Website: home-depot
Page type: review-order
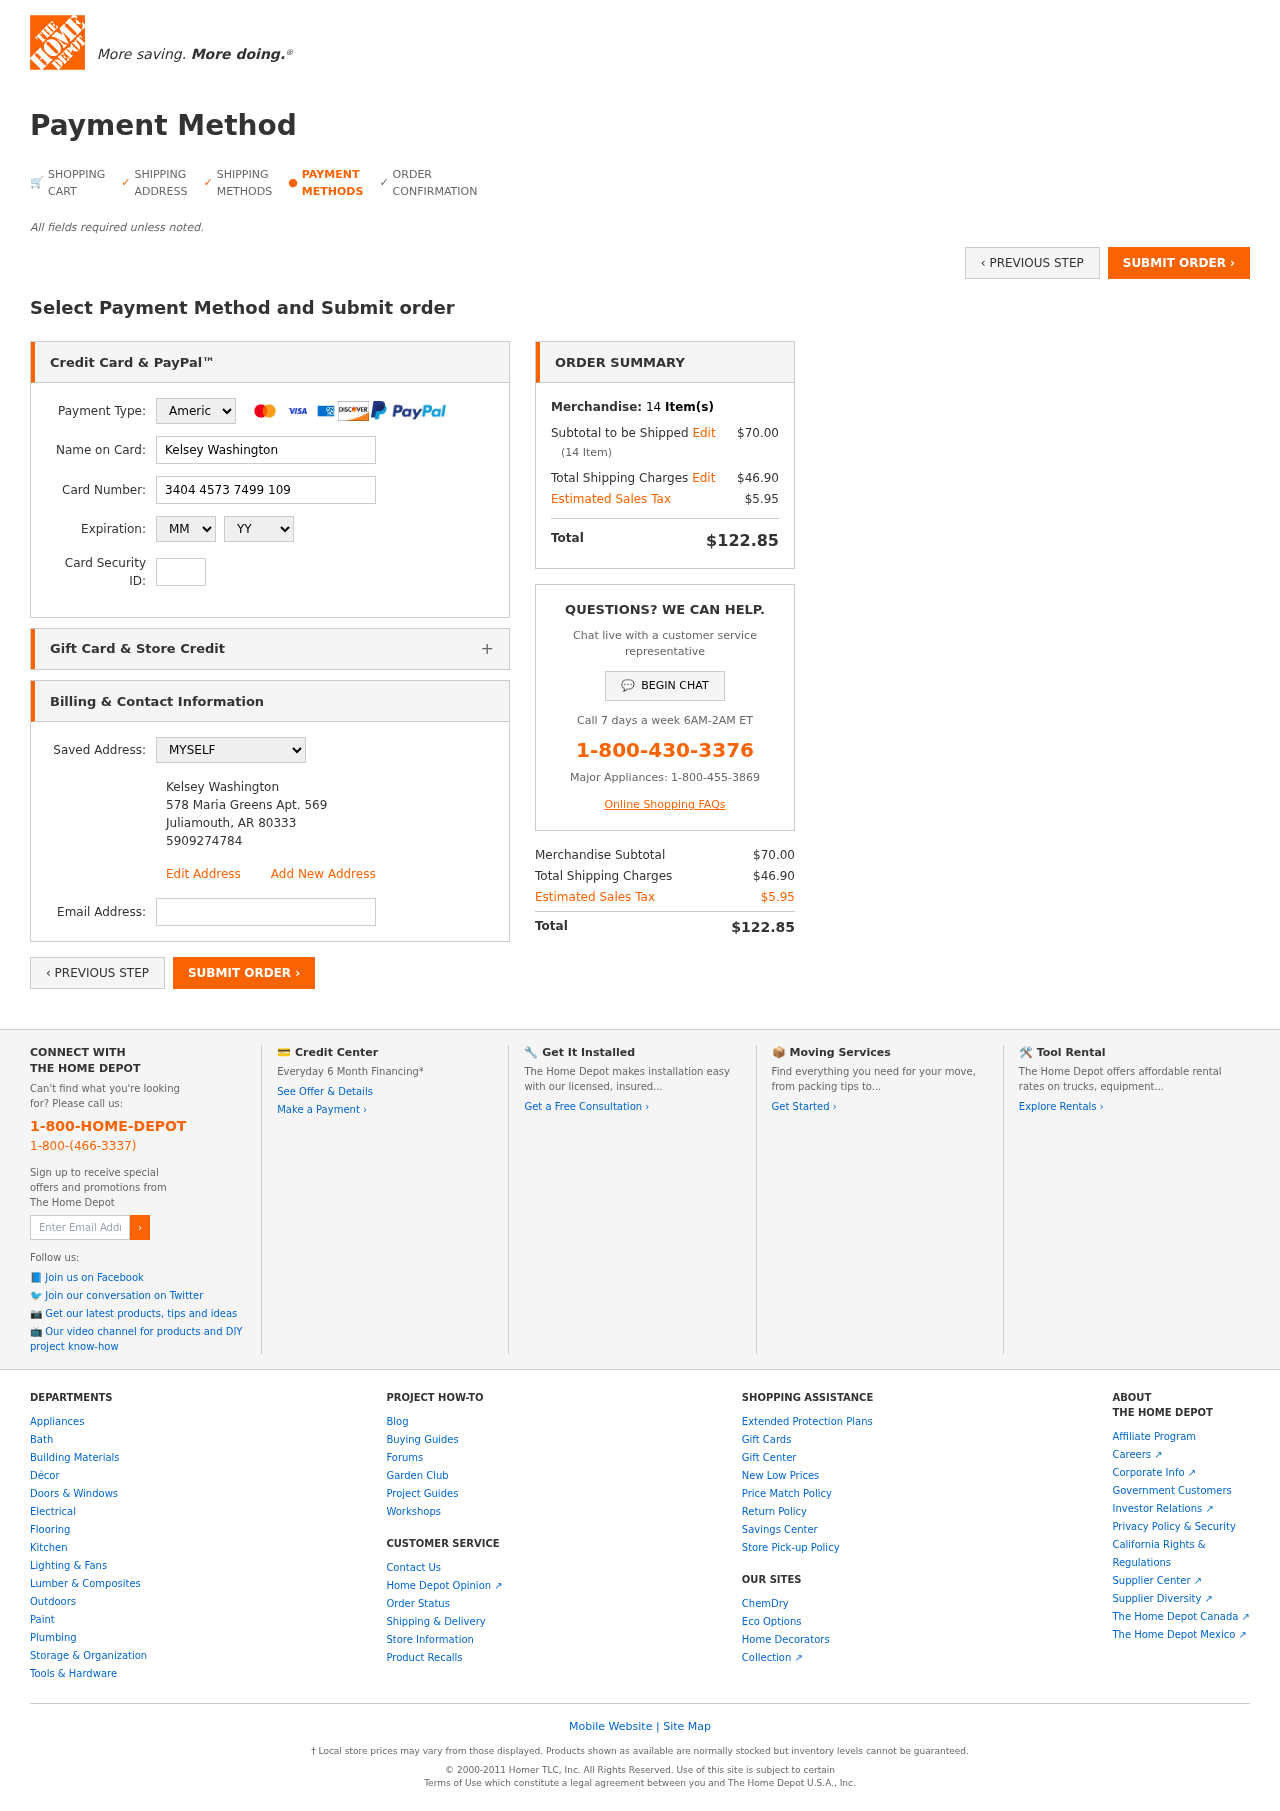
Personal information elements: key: PII_CARD_CVV
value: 2435
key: PII_CARD_EXPIRY_MONTH
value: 06
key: PII_CARD_EXPIRY_YEAR
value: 26
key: PII_CARD_NUMBER
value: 3404 4573 7499 109
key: PII_CARD_TYPE
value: American Express
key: PII_EMAIL
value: kelseywashington@yahoo.com
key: PII_FULLNAME
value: Kelsey Washington
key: PII_FULLNAME2
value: Kelsey Washington
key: PII_STREET2
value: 578 Maria Greens Apt. 569
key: PII_CITY2
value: Juliamouth
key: PII_STATE_ABBR2
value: AR
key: PII_POSTCODE2
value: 80333
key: PII_PHONE2
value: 5909274784
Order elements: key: ORDER_NUM_ITEMS
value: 14
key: ORDER_SUBTOTAL
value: $70.00
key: ORDER_NUM_ITEMS2
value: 14
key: ORDER_SHIPPING_COST
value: $46.90
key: ORDER_TAX
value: $5.95
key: ORDER_TOTAL
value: $122.85
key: ORDER_SUBTOTAL2
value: $70.00
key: ORDER_SHIPPING_COST2
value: $46.90
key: ORDER_TAX2
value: $5.95
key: ORDER_TOTAL2
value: $122.85